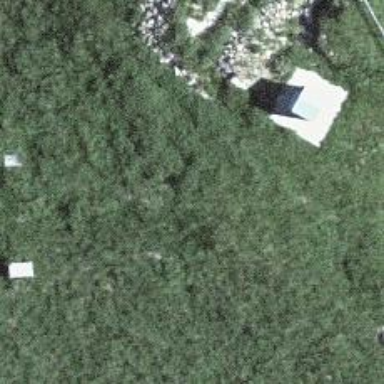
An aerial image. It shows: Isolated dwelling in remote location.